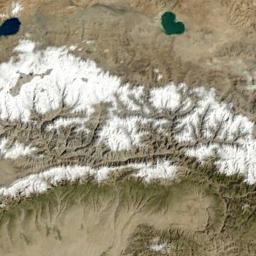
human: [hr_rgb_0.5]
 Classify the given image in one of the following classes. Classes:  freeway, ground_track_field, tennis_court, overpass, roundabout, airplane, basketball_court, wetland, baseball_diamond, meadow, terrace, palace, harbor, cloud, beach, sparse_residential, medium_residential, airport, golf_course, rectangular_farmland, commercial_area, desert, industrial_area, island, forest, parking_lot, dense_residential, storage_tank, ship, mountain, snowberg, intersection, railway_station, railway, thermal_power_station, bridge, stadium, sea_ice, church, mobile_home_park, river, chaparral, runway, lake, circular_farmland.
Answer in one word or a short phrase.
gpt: snowberg